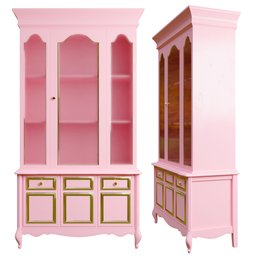
Label: furniture